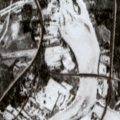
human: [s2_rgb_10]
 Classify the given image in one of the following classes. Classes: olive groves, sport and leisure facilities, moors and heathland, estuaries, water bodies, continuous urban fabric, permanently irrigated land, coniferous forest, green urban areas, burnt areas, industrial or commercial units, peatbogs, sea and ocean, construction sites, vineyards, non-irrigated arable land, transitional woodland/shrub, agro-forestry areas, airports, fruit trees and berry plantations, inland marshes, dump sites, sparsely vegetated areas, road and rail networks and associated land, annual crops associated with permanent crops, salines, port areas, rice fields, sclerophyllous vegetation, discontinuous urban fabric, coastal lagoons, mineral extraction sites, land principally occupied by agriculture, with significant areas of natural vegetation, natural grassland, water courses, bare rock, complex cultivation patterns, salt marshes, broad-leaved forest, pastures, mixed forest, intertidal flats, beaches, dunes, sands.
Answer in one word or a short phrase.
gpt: discontinuous urban fabric, land principally occupied by agriculture, with significant areas of natural vegetation, coniferous forest, mixed forest, water courses